Question: How would I allow panorama items text to gather up like in the picture below? (By the way the image is not mine).
Notice how the Panorama Item titles are like "Contacts Chats" not spaced out like regular Microsoft panorama has it? How would I do that?
Thanks.

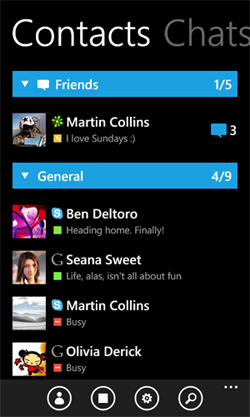
Answer: I'm pretty sure that is a <URL>.
There's a good video at Channel 9 on the two controls: <URL>